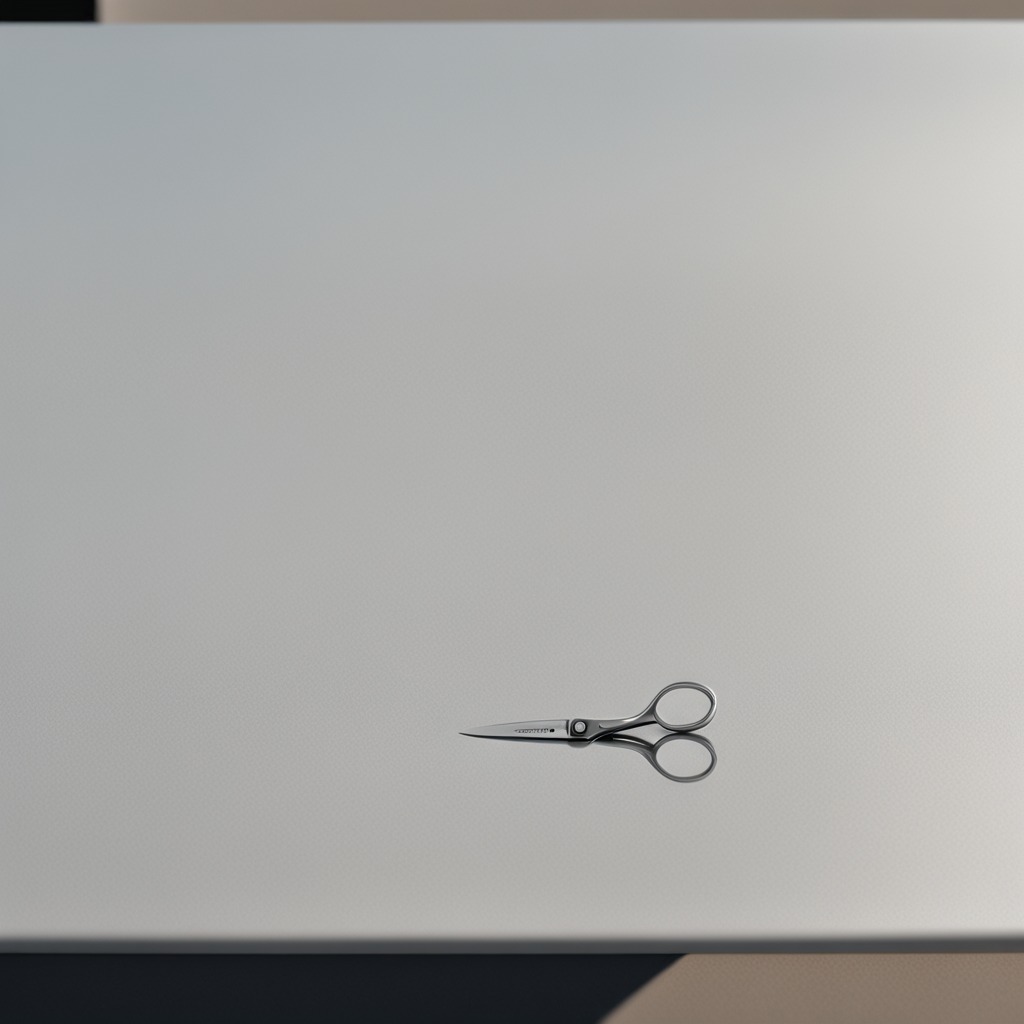
A scissor lies on the table.